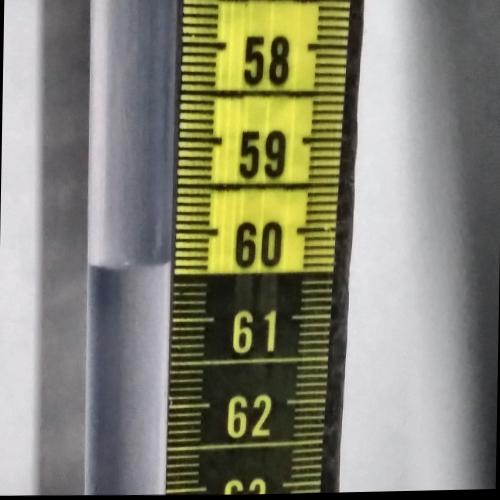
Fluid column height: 60.4 cm